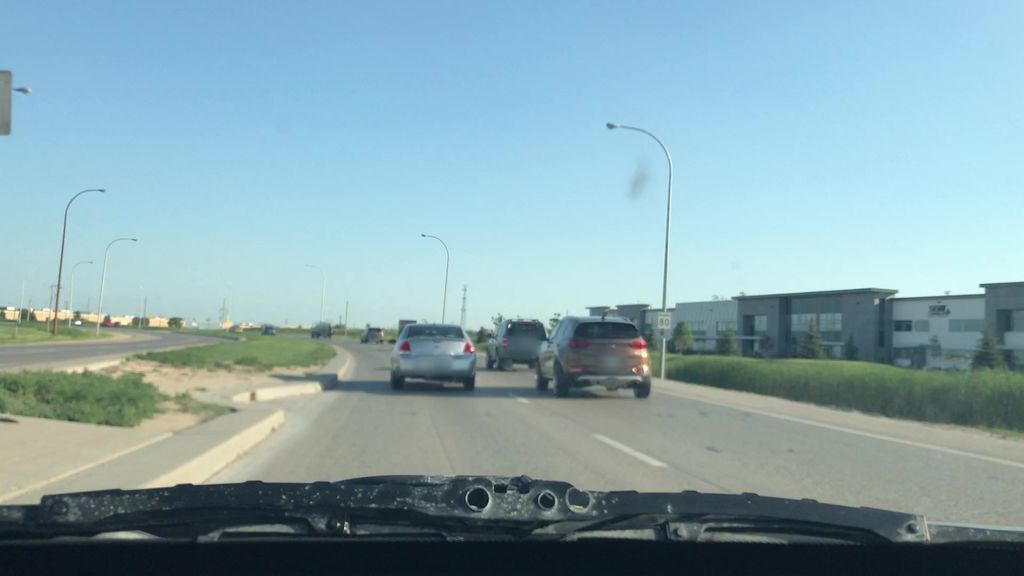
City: winnipeg